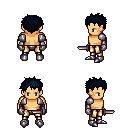
a pixel art fantasy rpg character, male body template, human, tanned skin, steel arm armor, gold greaves, raven bedhead hairstyle, metal gloves, metal boots, dagger, four views (front, back, left, right), 2x2 character sprite sheet, small pixel art, hard edges, no anti-aliasing